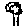
Label: tree